Question: I am pretty new to NHibernate and I'm trying to create a mapping file to extend a data model project. The particular table I am mapping is called AttributeDef in the following image, the column ControlType actually relates to a lookup in the table called Code (yes, I know - there should be an FK constraint but this sort of thing is quite common in this project so please ignore the obvious howlers and focus on the question). In most cases tables which reference Code also have a column which contains the ID from the table CodeSet as the key in Code is, almost inevitably, a composite key, but not in this case presumably because the original author figured "Hey they're all from the same codeset so what's the point?".

Now if there was a column in AttributeDef which contained the CodeSet value then the mapping wouldn't be much of a problem. The mapping for the Code entity looks like this:
'''
<hibernate-mapping xmlns="urn:nhibernate-mapping-2.2"
assembly="Activus.DataModel" namespace="Activus.DataModel">
<class name="Code" table="Code" mutable="false">
<composite-id name="CompositeCodeId" class="CompositeCodeId">
<key-property name="CodeId" column="CodeId"/>
<key-property name="CodeSet" column="CodeSet"/>
</composite-id>
<property name="Description" column="Description" type="string" length="100" not-null="true"/>
<property name="ExternalRef" column ="ExternalRef" type ="string" length ="256" not-null ="true"/>
<property name="InternalRef" column ="InternalRef" type ="string" not-null ="false"/>
<many-to-one name="CodeSet" class="CodeSet" column="CodeSet" not-null="true" insert="false" update="false"/>
</class>
</hibernate-mapping>
'''
Therefore if there was a column in AttributeDef for the CodeSet value (notionally called FormControlCodeSet in this example) then in my AttributeDef mapping file I would include
'''
<many-to-one name="ControlType" class="Code" not-null="false">
<column name="ControlType" />
<column name="FormControlCodeSet" />
</many-to-one>
'''
And all should be well. The problem is that to add that column to AttributeDef would be very invasive as I would then have to make a LOT of other changes to accommodate this and that would increase the risk factor of the change I'm making to a point which might well be unacceptable (from the client's point of view given their time frame).
So, much as it's a horrible, horrible thing to contemplate, Is it possible to substitute the line
'''
<column name="FormControlCodeSet" />
'''
With a (whisper it) hard coded value? That value hasn't changed in a decade and isn't likely to anytime soon but it would get us past this change and would highlight the need to scope out and implement the inclusion of the extra column. I recognise how dreadful this is but unfortunately a lot of this database isn't really that well suited to ORM despite it's being shoe-horned in anyway.
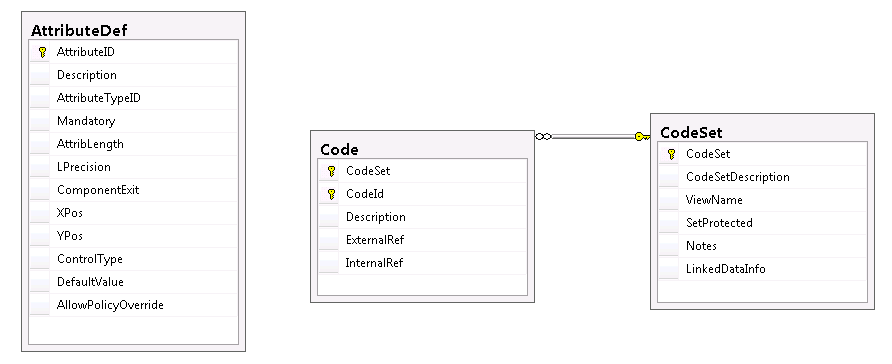
Answer: You do not have to whisper requirements, when working with NHiberante. Because cooperation with legacy DB is pretty standard, NHibernate does support many different settings.
One of these is a pair of settings: '"column"' vs '"formula"'. The first takes the column , the second could do we need. Take column, columns, pass a constant. So:
'''
<many-to-one name="ControlType" class="Code" not-null="false">
<column name="ControlType" />
<!-- let's replace this -->
<!--<column name="FormControlCodeSet" />-->
<!-- 1) with a constant number 123-->
<formula>123</formula>
<!-- 2) with a constant string 'constantString' -->
<formula>'constantString'</formula>
</many-to-one>
'''
Not sure if the 'FormControlCodeSet' constant should be 'int' or 'string', but as shown above, either option is possible.